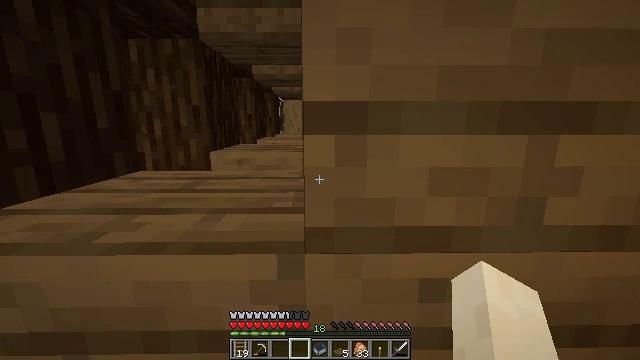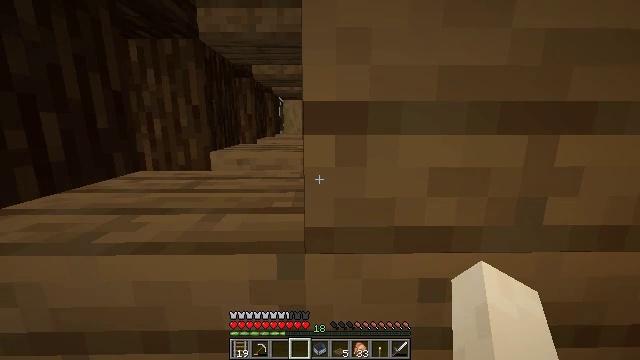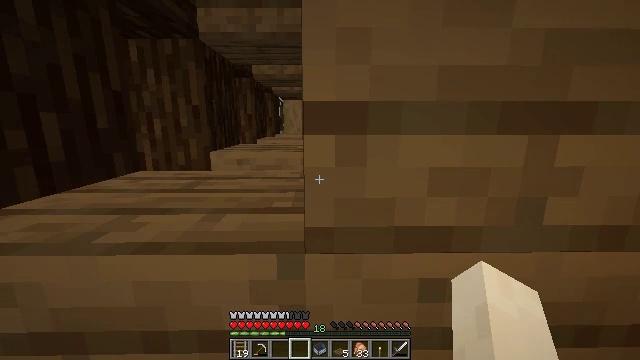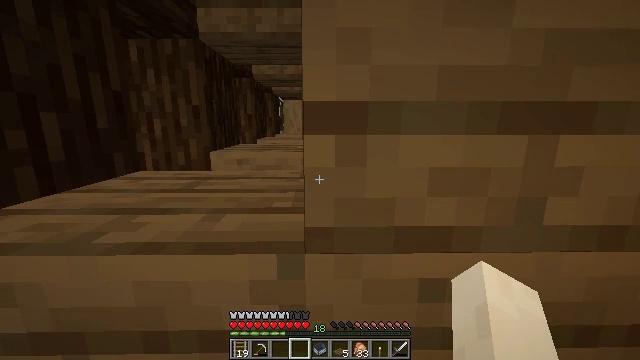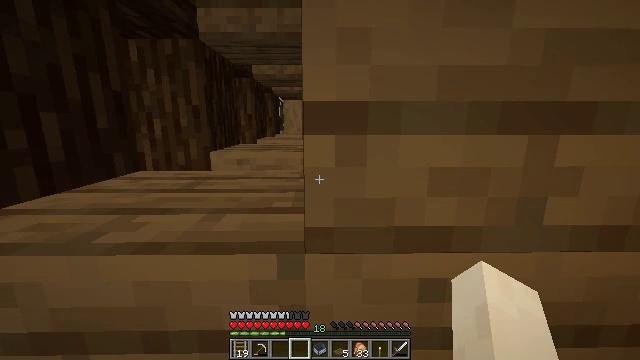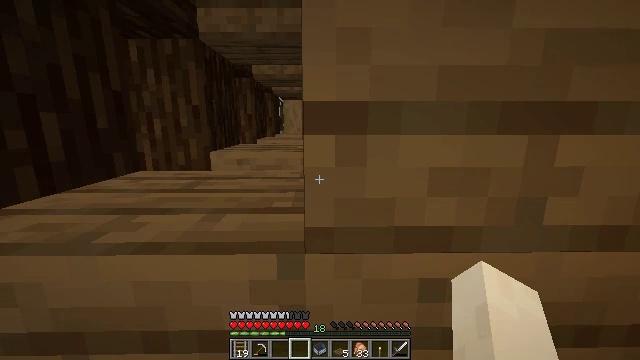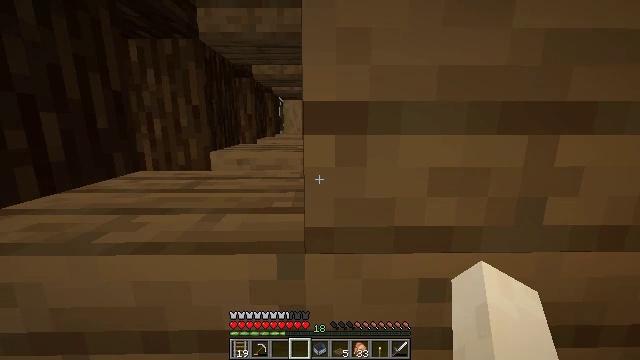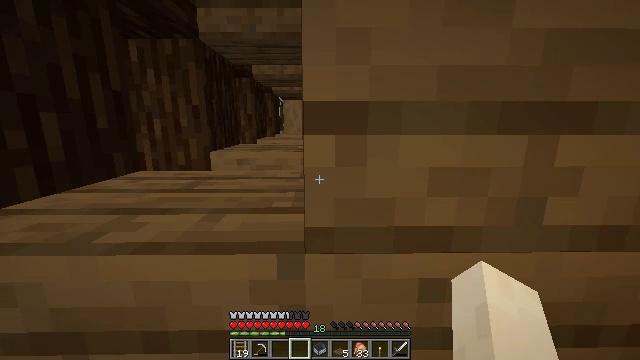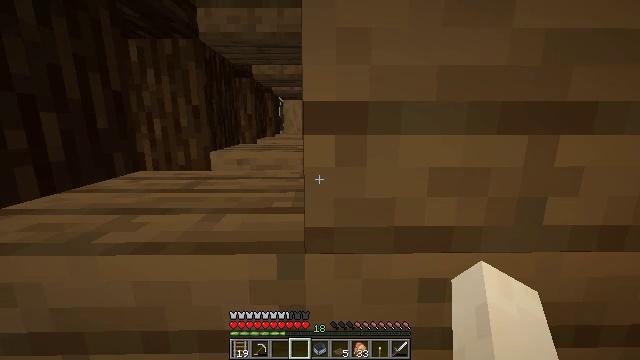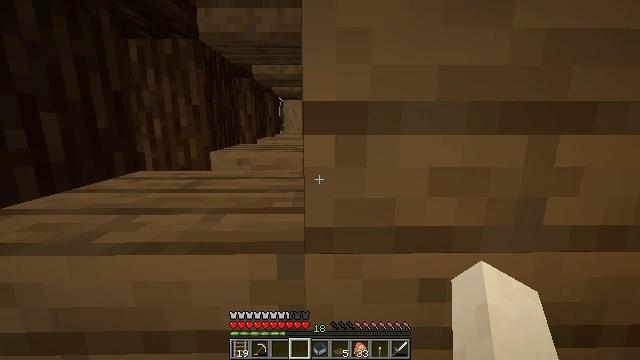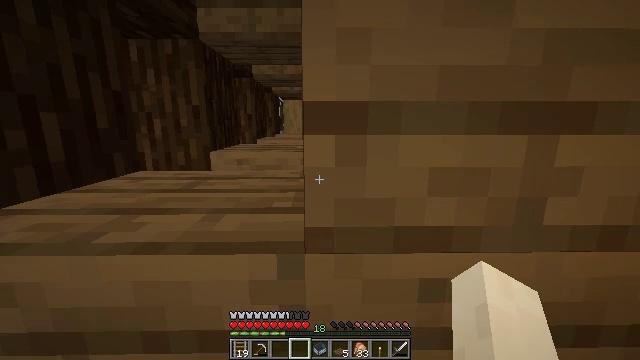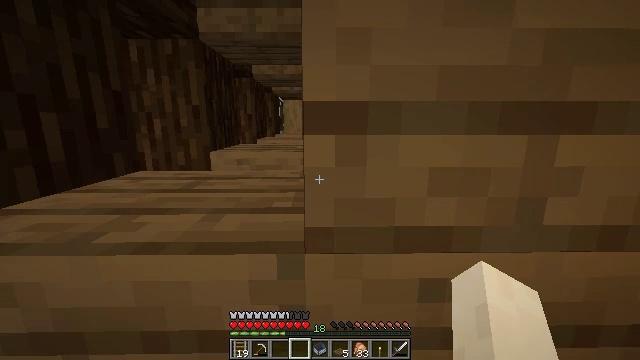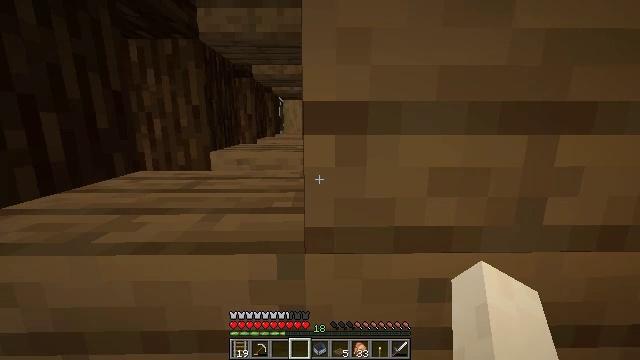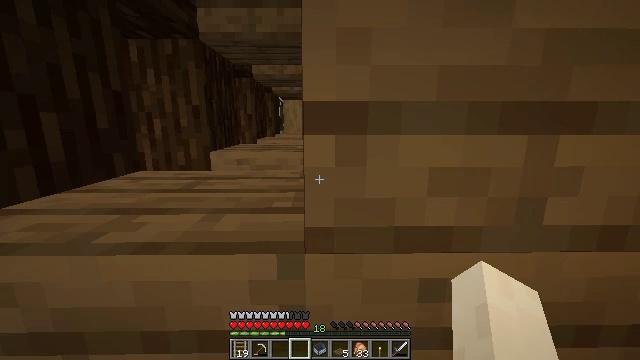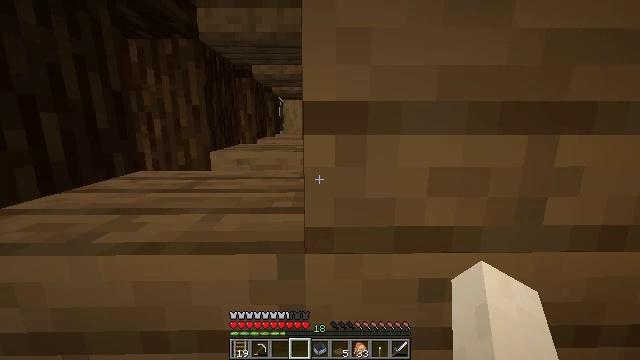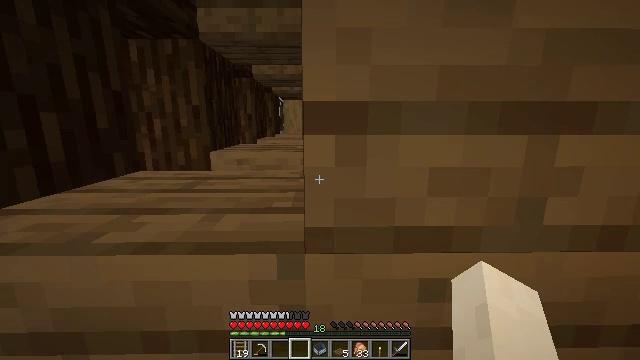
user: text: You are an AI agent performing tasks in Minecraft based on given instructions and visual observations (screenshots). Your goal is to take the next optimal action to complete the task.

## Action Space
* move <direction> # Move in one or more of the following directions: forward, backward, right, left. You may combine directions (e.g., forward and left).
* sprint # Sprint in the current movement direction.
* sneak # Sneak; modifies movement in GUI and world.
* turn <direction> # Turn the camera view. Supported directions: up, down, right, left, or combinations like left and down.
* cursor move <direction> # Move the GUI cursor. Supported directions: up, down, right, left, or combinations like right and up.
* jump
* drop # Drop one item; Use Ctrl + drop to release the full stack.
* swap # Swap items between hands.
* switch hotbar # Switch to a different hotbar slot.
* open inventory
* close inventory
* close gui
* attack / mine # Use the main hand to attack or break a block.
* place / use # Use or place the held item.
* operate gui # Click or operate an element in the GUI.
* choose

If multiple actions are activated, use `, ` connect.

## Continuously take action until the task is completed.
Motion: motion action
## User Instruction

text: Collect stripped spruce log as resource.
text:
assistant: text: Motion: no_op
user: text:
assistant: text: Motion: no_op
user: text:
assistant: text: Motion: no_op
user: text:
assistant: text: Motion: no_op
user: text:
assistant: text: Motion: no_op
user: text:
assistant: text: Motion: no_op
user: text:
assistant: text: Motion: no_op
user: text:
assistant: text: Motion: no_op
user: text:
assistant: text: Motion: no_op
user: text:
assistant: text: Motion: no_op
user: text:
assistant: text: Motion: no_op
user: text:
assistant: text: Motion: no_op
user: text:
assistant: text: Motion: no_op
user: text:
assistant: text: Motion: no_op
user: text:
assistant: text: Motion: no_op
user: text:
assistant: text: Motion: no_op
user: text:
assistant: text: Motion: no_op
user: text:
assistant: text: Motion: no_op
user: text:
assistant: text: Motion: no_op
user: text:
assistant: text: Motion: no_op
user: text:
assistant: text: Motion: no_op
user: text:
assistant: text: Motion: no_op
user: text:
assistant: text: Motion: no_op
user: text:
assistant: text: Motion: no_op
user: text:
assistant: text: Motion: no_op
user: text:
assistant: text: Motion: no_op
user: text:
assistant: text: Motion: no_op
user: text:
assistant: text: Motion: no_op
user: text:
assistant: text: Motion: no_op
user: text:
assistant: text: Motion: no_op